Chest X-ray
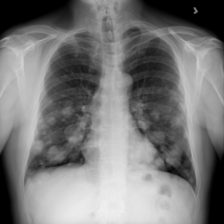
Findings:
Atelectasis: negative
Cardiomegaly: negative
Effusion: negative
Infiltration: negative
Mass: negative
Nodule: negative
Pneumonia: negative
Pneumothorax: negative
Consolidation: negative
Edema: negative
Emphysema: negative
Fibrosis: negative
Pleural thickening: negative
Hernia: negative